Question: Good day dear developers, I have a task to make my SELECT " always contain current weekly payment records", how can I do this, what I need to do with my duedate?
Thanks for your attention.
My select :
'''
SELECT duedate, interest_amount , completed_derived,
(principal_amount + interest_amount) AS weekly_payment_amount
FROM 'loan-schema'.m_loan_repayment_schedule
WHERE completed_derived = 0;
'''
Output :

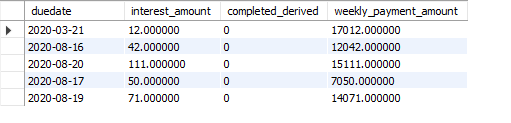
Answer: It looks like you want records that belong to the current week only. For this, you need some kind of date arithmetics, whose actual implementatation depends on your database.
In MySQL:
'''
select ...
from ...
where
completed_derived = 0
and duedate >= current_date - interval weekday(current_date) day
and duedtae < current_date + interval (7 - weekday(current_date)) day
'''
In Oracle:
'''
and duedate >= trunc(sysdate, 'iw')
and duedtae < trunc(sysdate, 'iw') + interval '7' day
'''